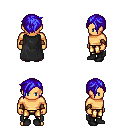
a pixel art fantasy rpg character, male body template, human, tanned skin, black cape, gold greaves, blue pixie cut hairstyle, leather bracers, black shoes, four views (front, back, left, right), 2x2 character sprite sheet, small pixel art, hard edges, no anti-aliasing